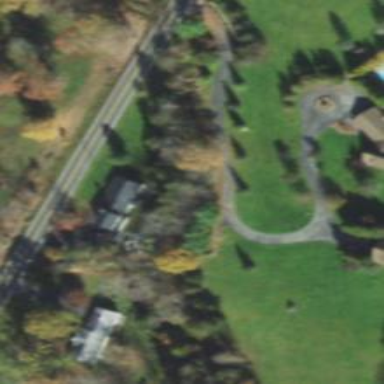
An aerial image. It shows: Driveway.